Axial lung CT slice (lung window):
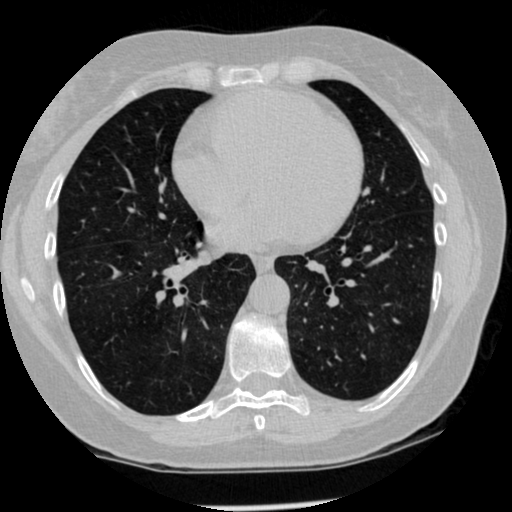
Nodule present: no